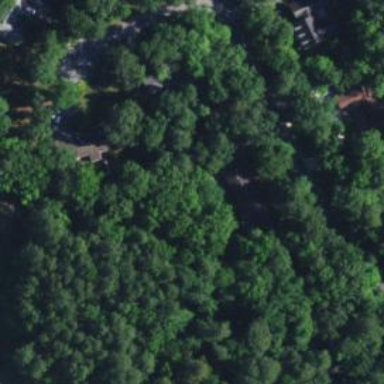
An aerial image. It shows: Driveway.